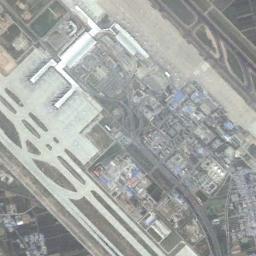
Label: airport